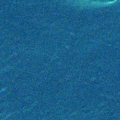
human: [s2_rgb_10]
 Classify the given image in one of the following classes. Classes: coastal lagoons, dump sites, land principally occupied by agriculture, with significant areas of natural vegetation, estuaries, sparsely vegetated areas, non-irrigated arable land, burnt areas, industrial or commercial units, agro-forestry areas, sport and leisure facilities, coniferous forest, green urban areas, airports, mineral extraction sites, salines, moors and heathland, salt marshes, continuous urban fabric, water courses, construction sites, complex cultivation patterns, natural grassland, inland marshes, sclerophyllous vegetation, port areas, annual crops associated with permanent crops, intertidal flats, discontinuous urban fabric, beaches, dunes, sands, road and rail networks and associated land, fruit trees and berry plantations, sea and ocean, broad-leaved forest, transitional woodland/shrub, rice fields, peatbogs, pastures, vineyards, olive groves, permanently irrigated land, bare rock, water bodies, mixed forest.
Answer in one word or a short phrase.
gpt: sea and ocean